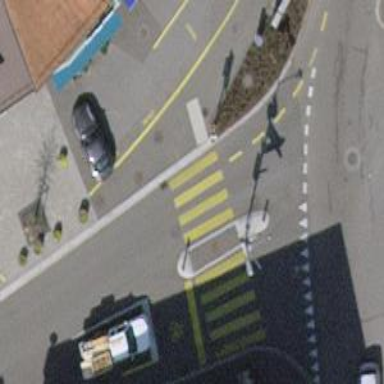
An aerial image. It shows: Road crossing with traffic signals and pedestrian island.